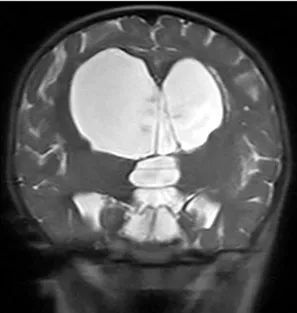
Sagittal. MR images at diagnosis, showing large suprasellar arachnoid cyst.
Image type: radiology (mri)